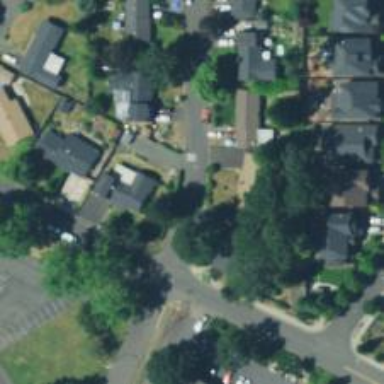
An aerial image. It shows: Residential road.